Field crop: tomato
Growth stage: 2
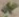
Species: solanum